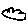
Label: cloud